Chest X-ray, AP view. Patient: 53 years old, sex M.
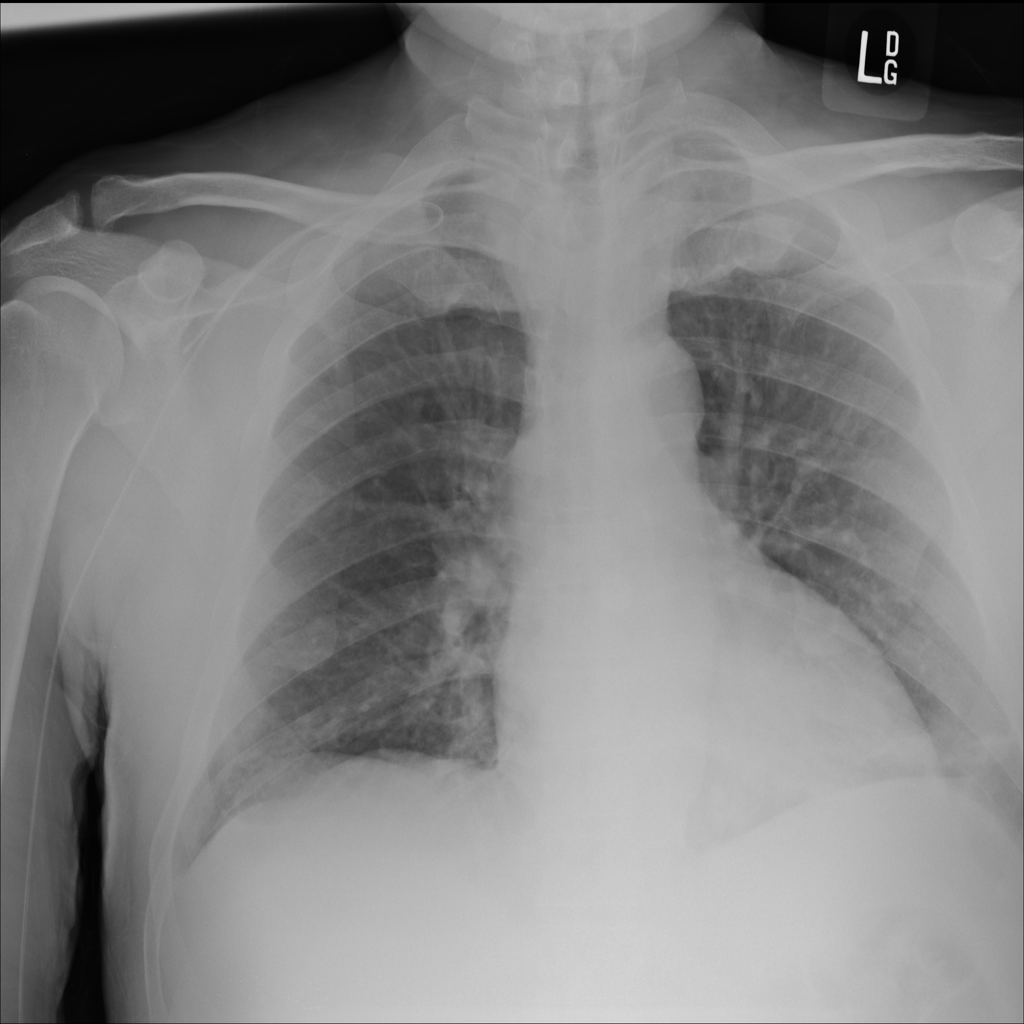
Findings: Atelectasis, Infiltration